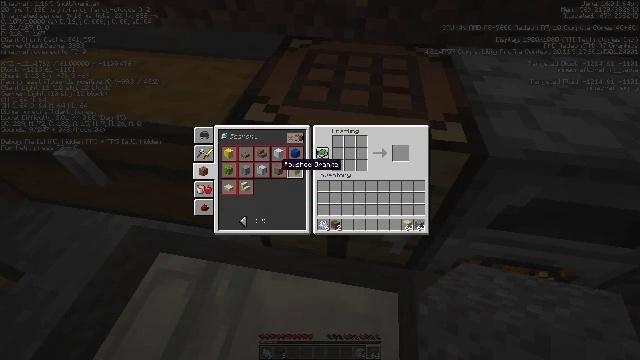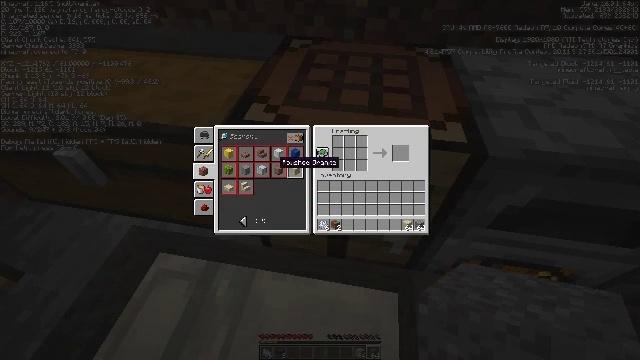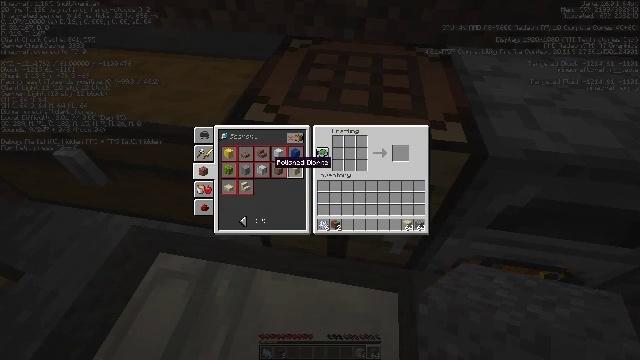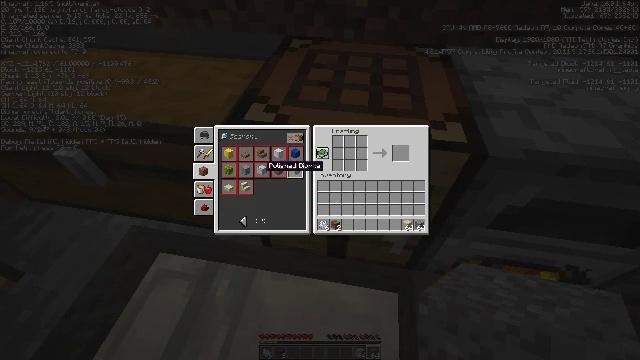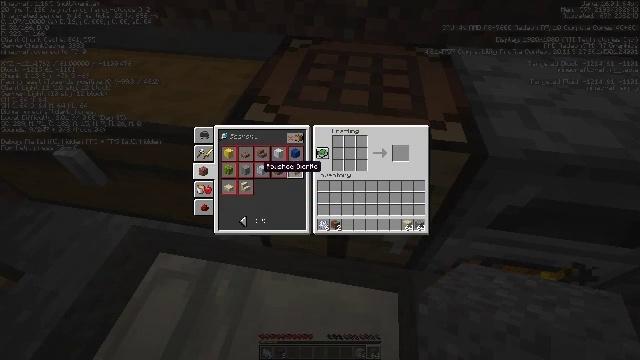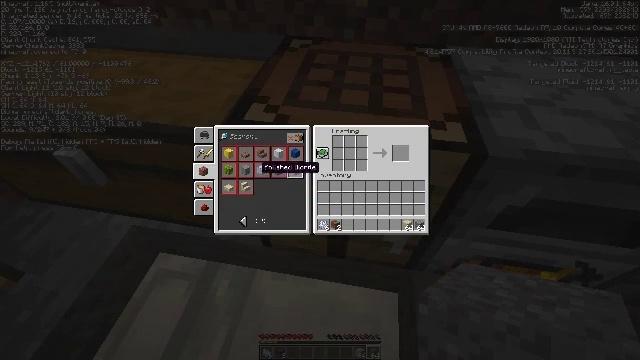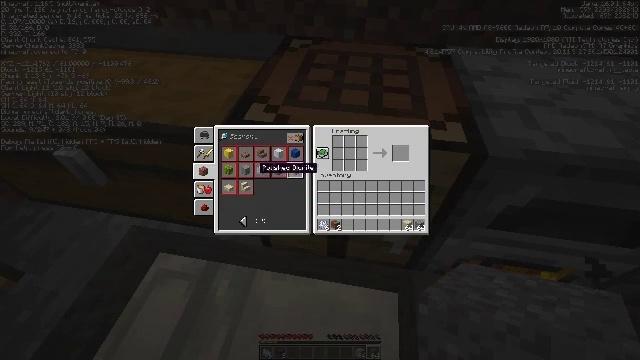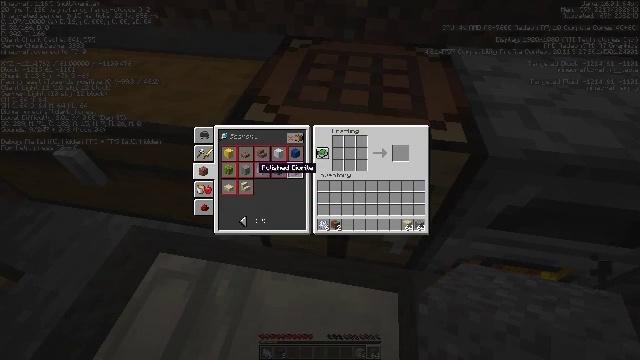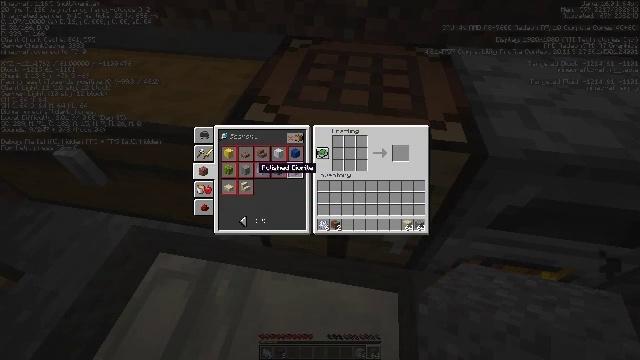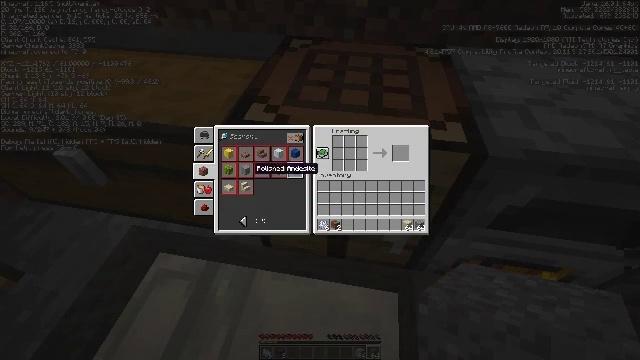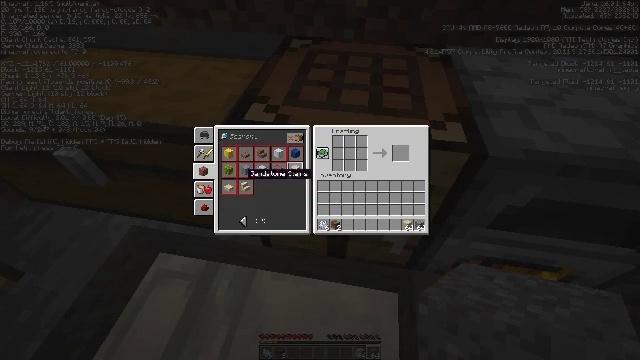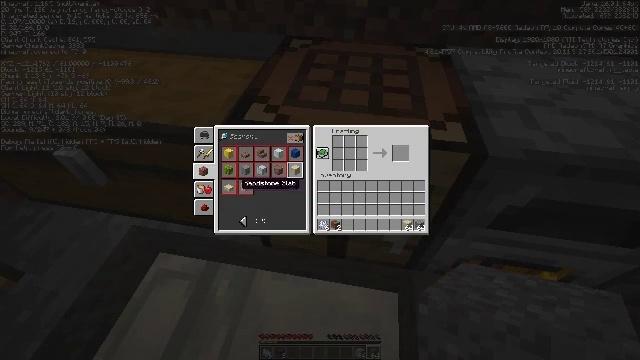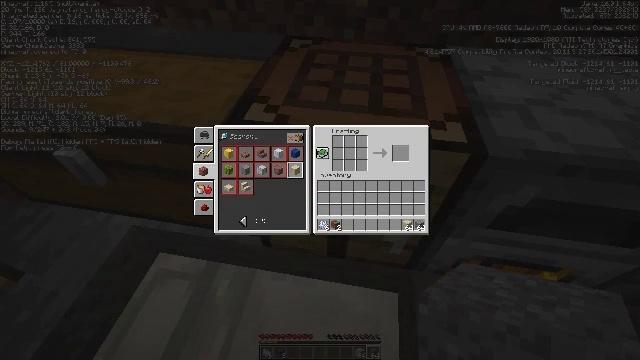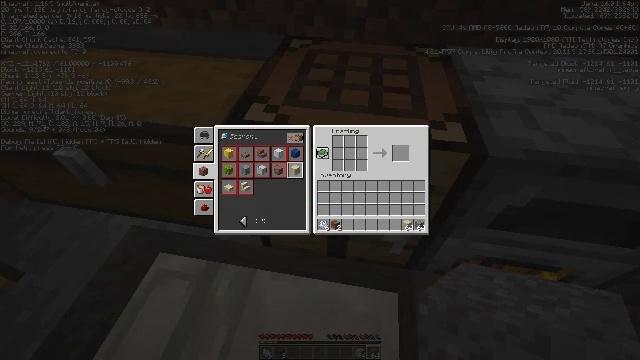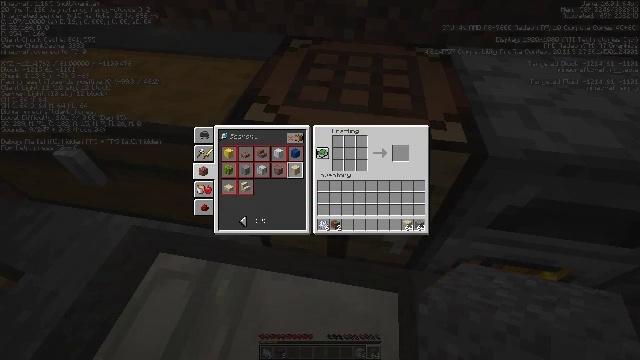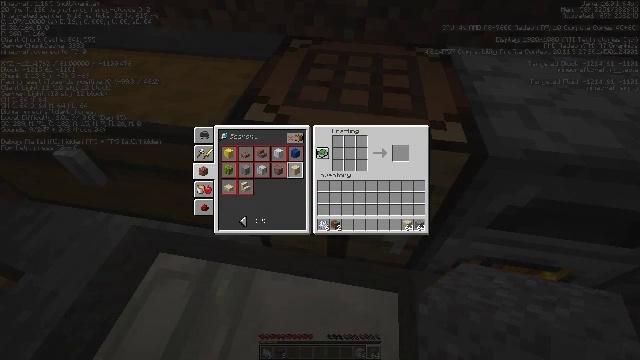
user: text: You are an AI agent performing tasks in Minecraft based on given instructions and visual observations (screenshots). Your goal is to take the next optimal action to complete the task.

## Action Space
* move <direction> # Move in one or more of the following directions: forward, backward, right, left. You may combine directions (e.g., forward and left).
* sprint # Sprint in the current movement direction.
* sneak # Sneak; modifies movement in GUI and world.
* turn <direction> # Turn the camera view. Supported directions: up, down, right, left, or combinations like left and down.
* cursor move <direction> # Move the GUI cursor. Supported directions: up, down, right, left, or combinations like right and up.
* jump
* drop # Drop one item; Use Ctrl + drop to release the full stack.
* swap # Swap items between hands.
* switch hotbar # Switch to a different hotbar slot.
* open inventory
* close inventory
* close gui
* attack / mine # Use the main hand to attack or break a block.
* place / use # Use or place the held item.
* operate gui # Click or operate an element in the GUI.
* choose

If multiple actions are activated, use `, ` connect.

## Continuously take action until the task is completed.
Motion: motion action
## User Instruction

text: Create white dye with crafting materials.
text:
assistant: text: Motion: no_op
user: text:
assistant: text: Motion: turn left
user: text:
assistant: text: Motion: turn left
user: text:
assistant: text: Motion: no_op
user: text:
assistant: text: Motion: no_op
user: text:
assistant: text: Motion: no_op
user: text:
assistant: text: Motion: no_op
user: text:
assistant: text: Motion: no_op
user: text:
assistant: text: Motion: no_op
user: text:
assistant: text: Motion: turn left and down
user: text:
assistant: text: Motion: turn left and down
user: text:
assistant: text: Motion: turn down
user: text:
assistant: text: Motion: turn down
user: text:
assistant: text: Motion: no_op
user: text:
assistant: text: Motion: no_op
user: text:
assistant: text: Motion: no_op
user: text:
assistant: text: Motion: no_op
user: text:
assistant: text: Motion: no_op
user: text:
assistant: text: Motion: no_op
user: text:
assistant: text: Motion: no_op
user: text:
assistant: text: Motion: no_op
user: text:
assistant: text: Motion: attack / mine
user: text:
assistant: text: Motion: attack / mine
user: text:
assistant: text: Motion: attack / mine
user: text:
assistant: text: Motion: turn right
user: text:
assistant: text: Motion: turn right
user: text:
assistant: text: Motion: turn right and up
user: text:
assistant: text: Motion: no_op
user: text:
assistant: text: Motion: turn left
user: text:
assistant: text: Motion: turn left